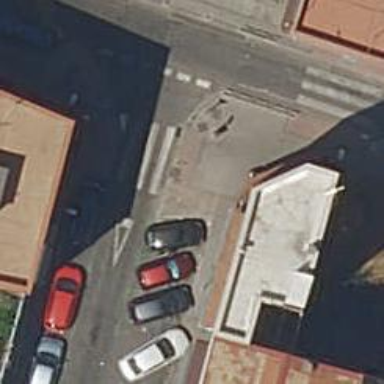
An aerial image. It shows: Uncontrolled zebra crossing on the road.